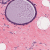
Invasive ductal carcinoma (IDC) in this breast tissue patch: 0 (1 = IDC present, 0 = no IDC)